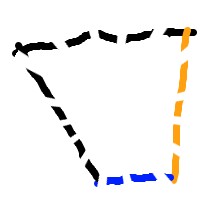
Shape: trapezoid